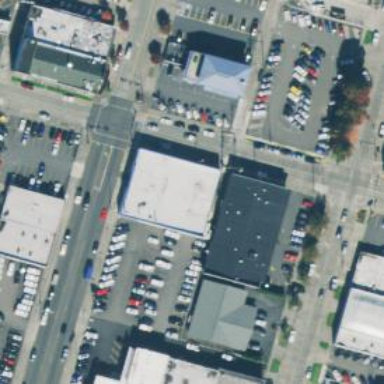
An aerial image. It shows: Alleyway designated as service road.